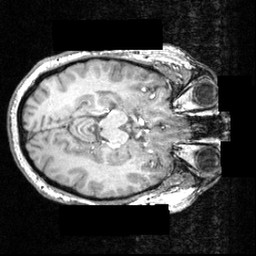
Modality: T1w
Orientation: axial
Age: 22
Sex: male
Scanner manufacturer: siemens
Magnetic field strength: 3.951 T
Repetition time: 2.5 s
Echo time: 0.00393 s